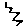
Label: zigzag